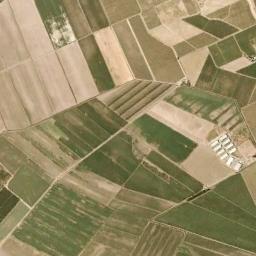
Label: rectangular_farmland